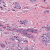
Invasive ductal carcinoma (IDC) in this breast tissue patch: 1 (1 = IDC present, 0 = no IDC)